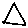
Label: triangle